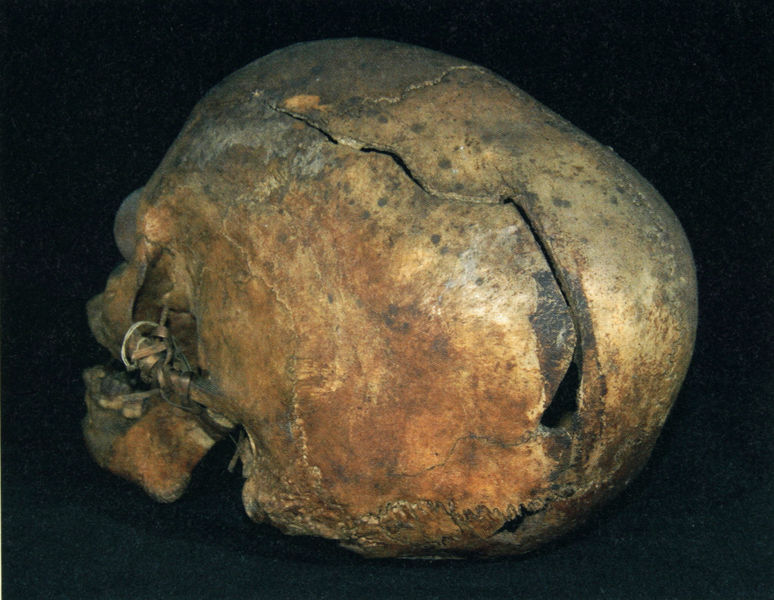
Titel: Schädel eines jungen Mannes aus Ecuador. Blick auf das Hinterhaupt des Schädels, Cr 375
Standort: Mannheim
Institution: Reiß-Engelhorn Museen
Schlagwörter: kopf, ocker, schwarz, beige, schädel, bildnis, portrait, porträt, hinterkopf, foto, fotografie, photographie, knochen, loch, löcher, photo, schläfe, schädeldecke, skelett, totenkopf, unterkiefer, kiefer, farbfoto, platten, riß, nähte, lichtbild, lichtbilöd